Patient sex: M
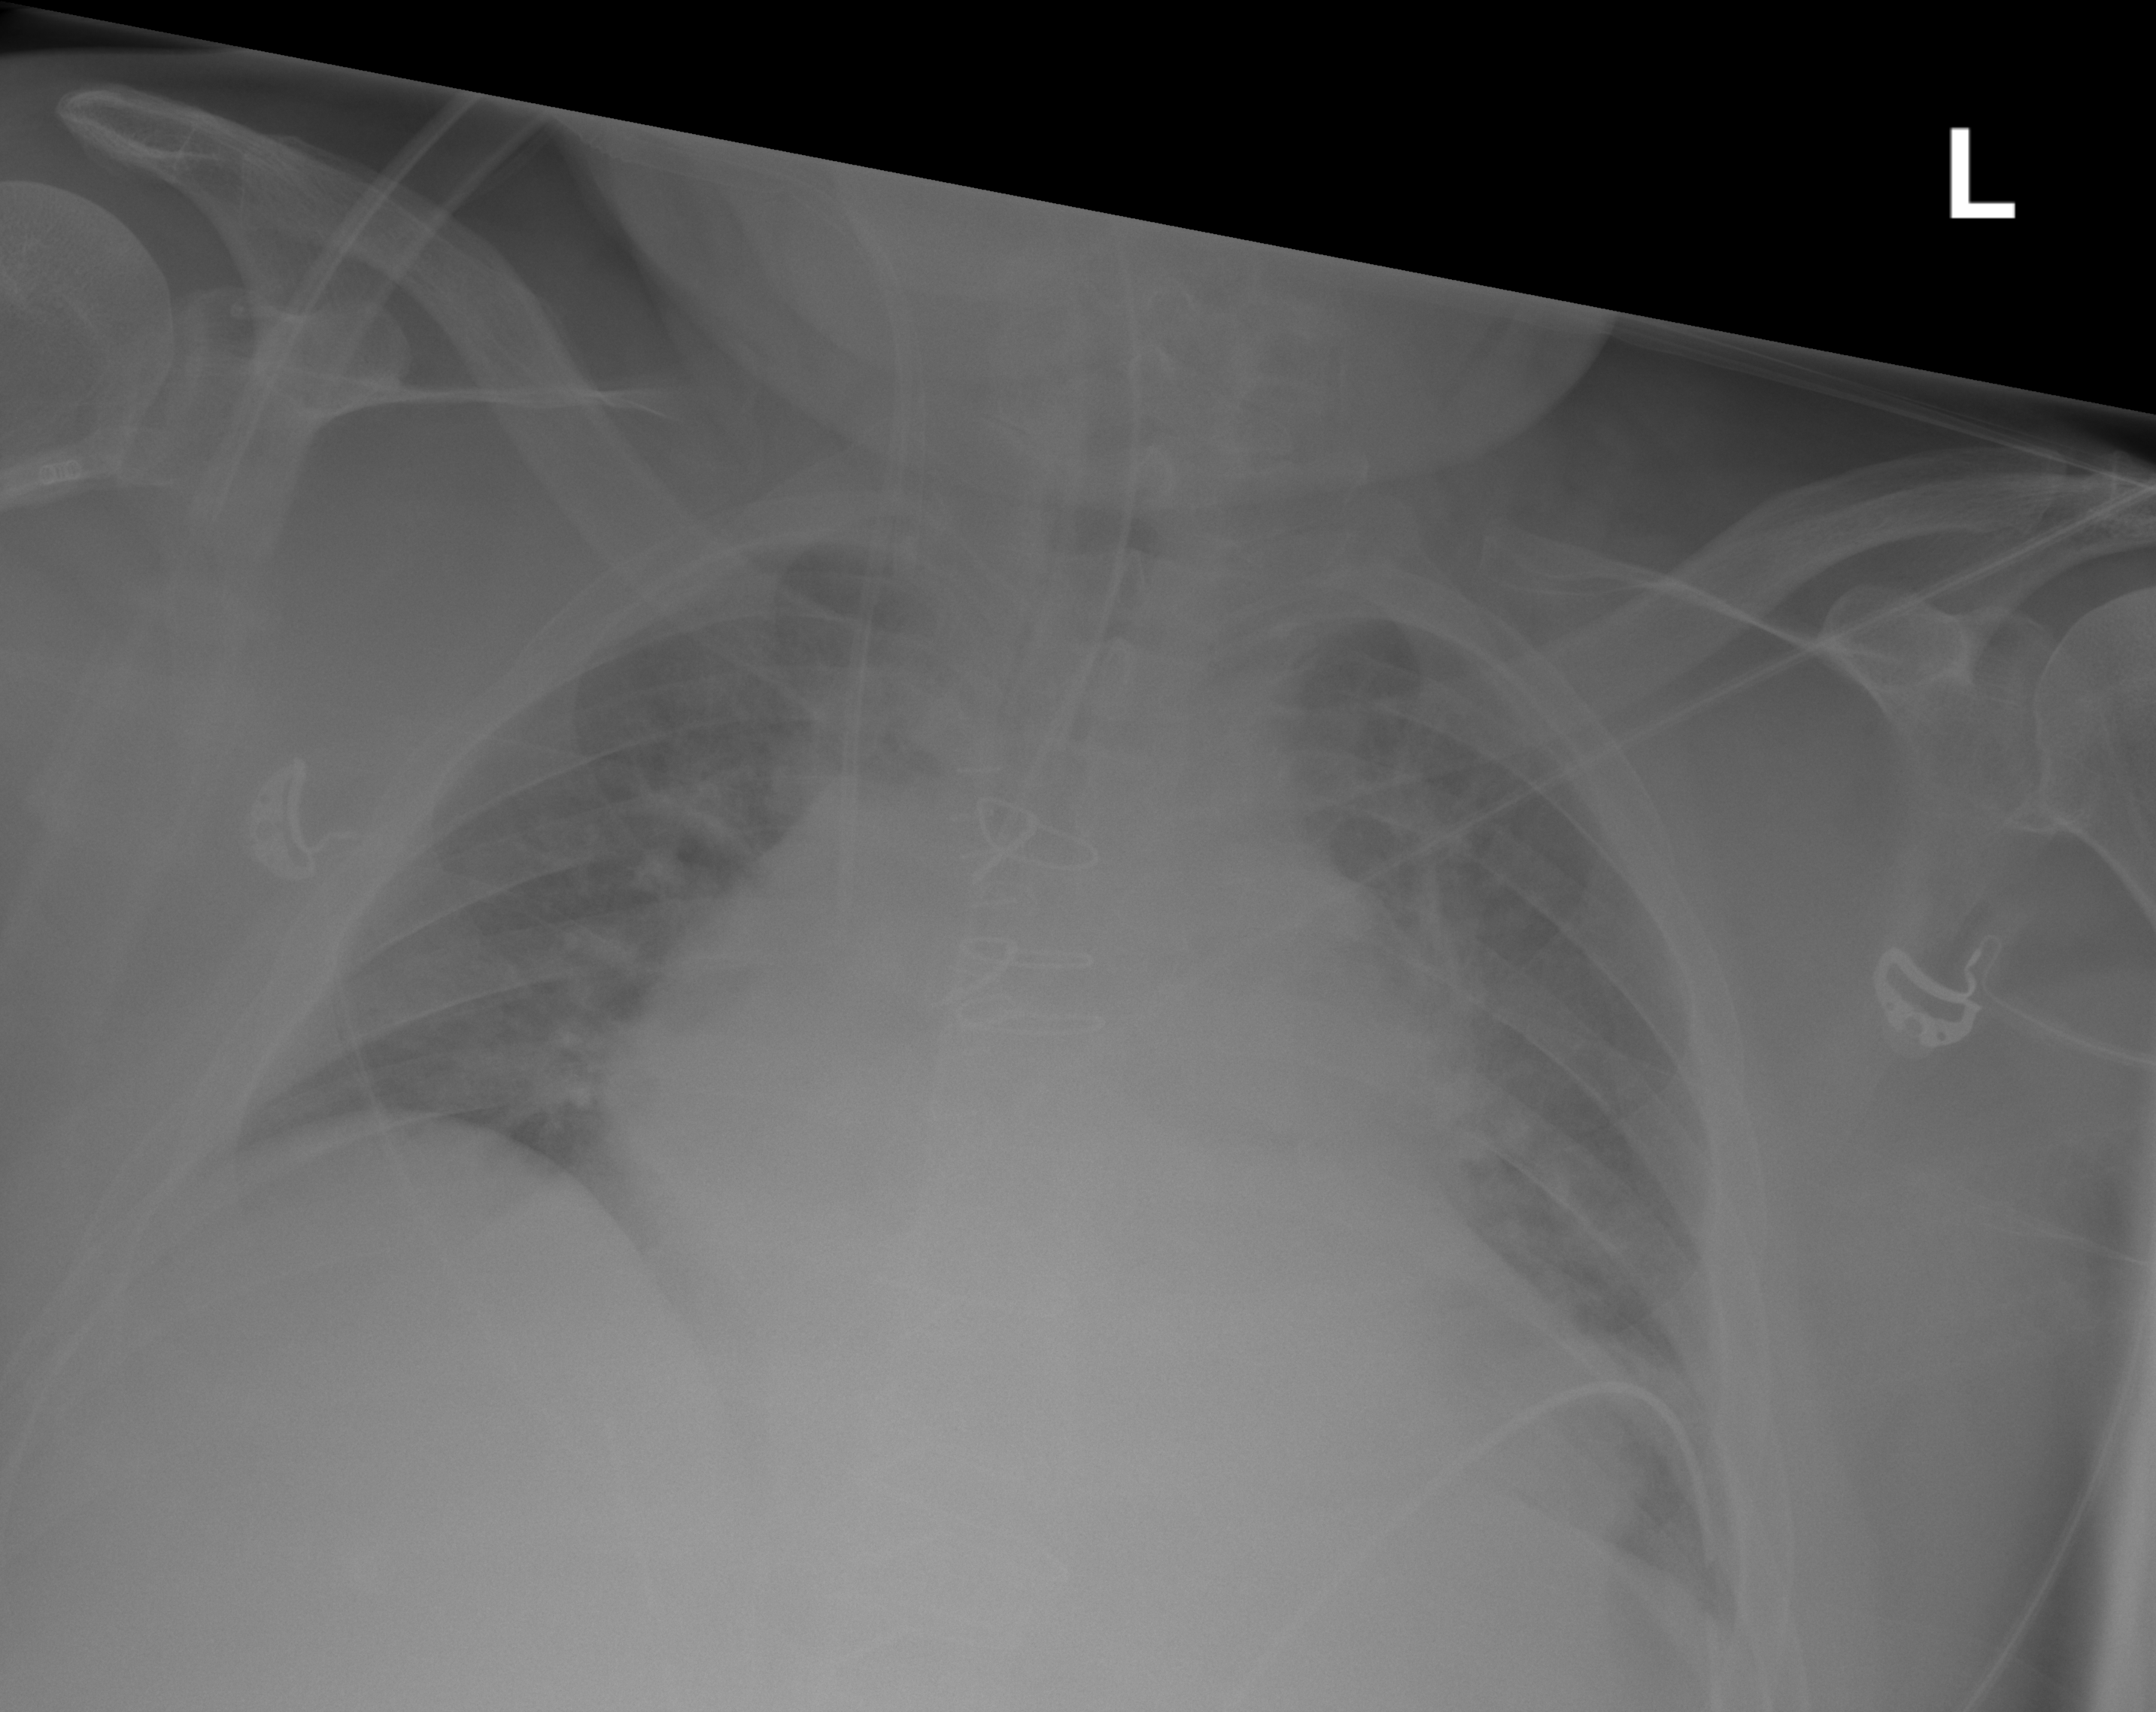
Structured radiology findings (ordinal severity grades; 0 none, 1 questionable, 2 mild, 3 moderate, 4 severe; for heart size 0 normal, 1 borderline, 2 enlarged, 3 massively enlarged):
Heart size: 2
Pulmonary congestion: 2
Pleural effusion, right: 0
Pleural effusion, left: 0
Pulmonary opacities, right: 1
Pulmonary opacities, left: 2
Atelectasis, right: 0
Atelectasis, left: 2